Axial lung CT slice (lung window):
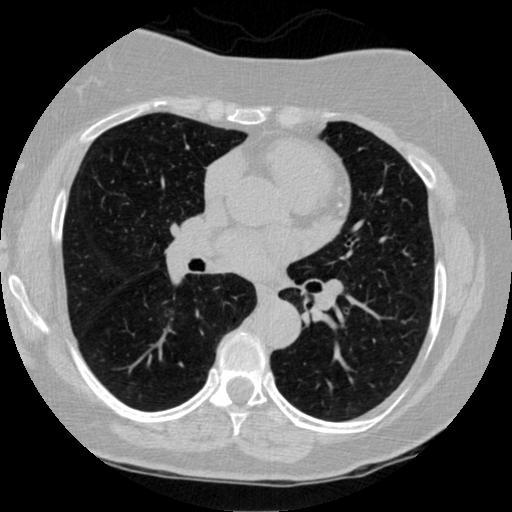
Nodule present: no